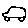
Label: car